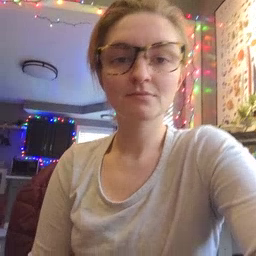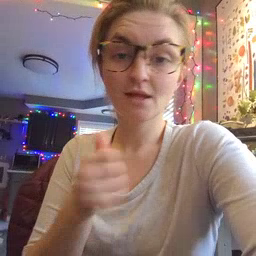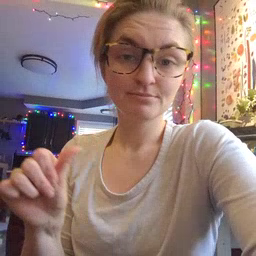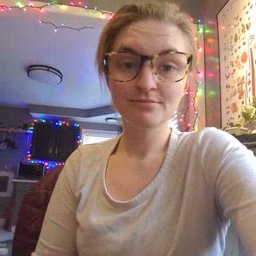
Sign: any